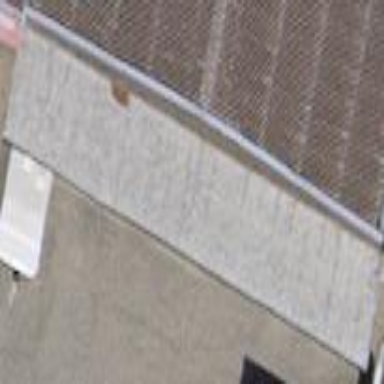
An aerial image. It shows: View of roof of building.